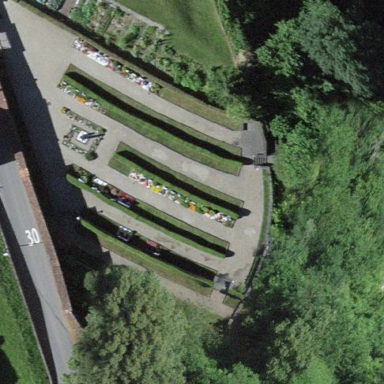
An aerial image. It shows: Cemetery.